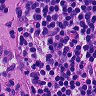
Metastatic tissue present: no